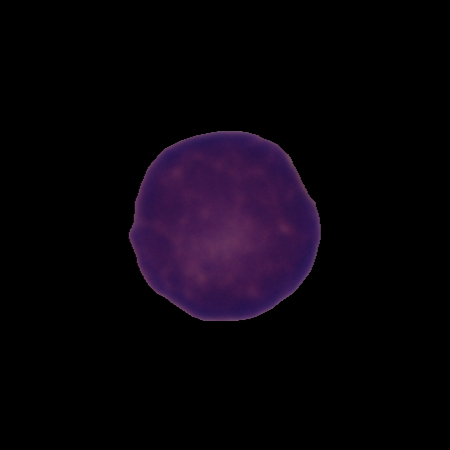
Label: cancer